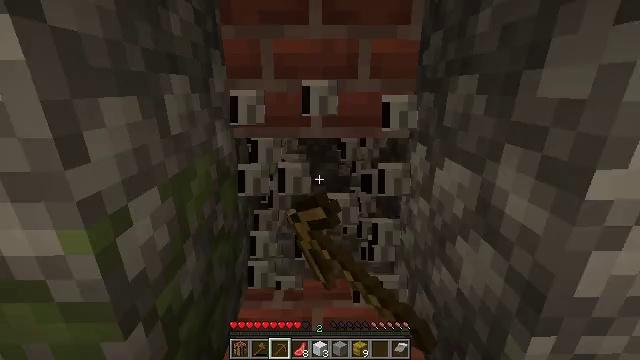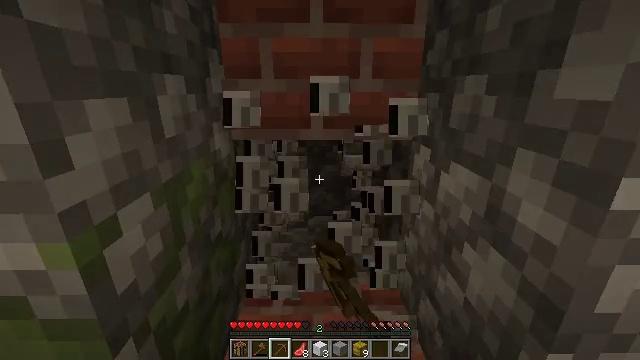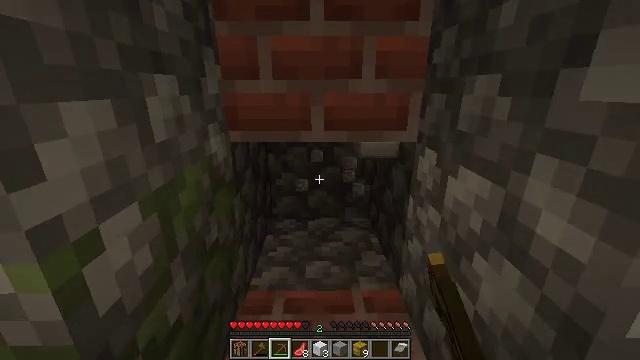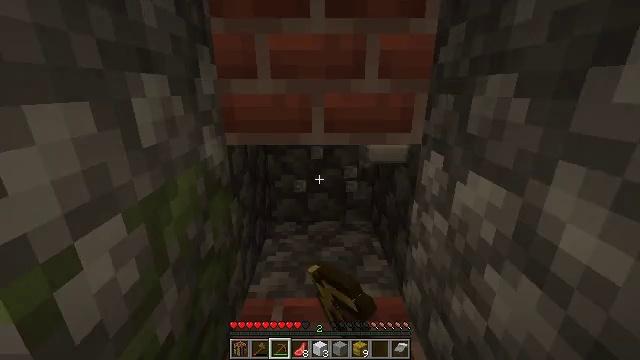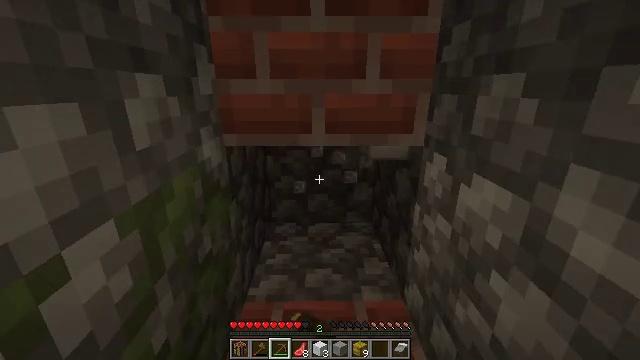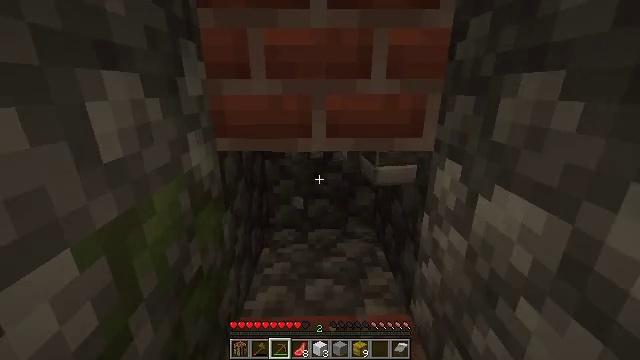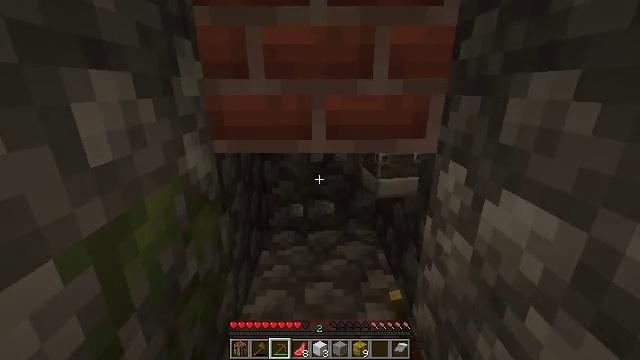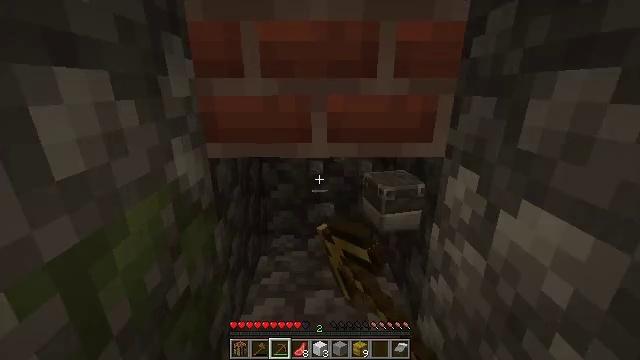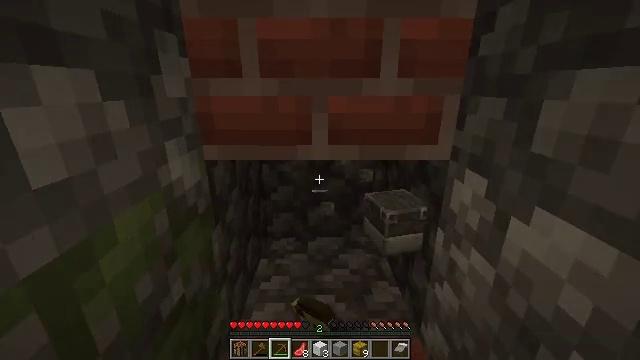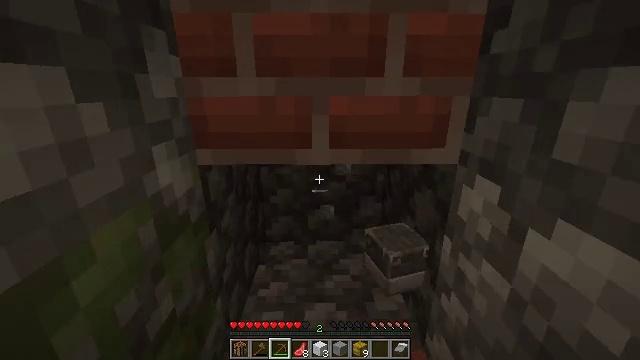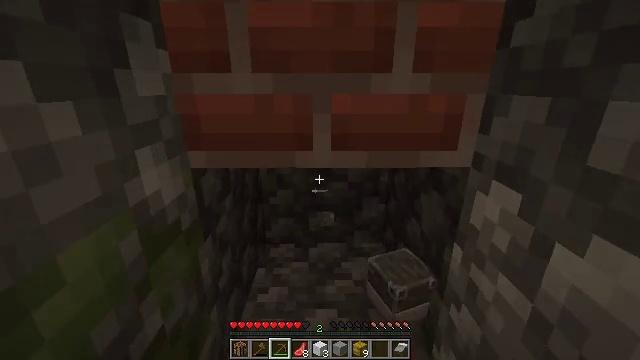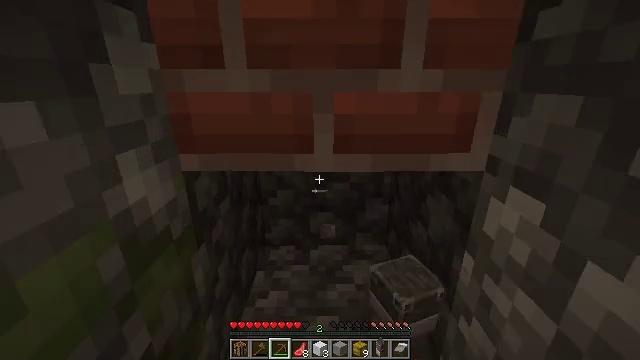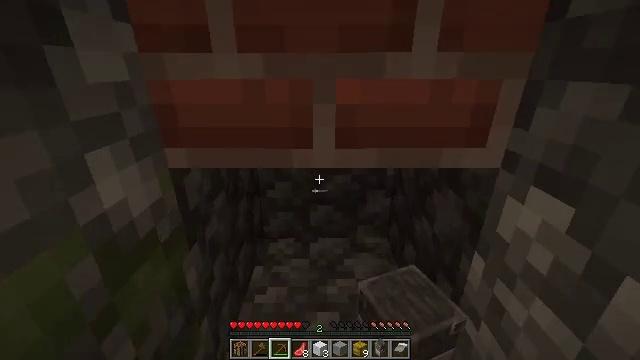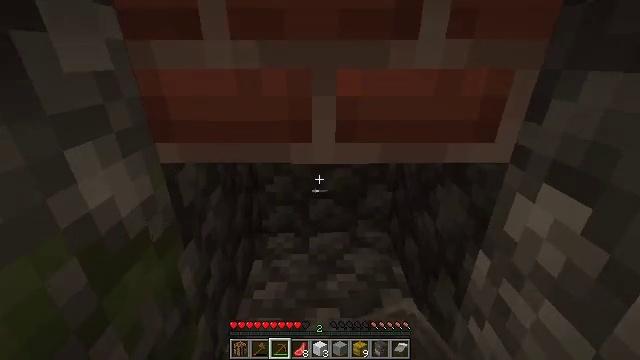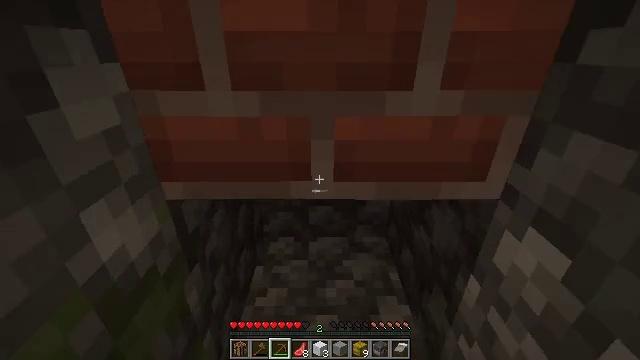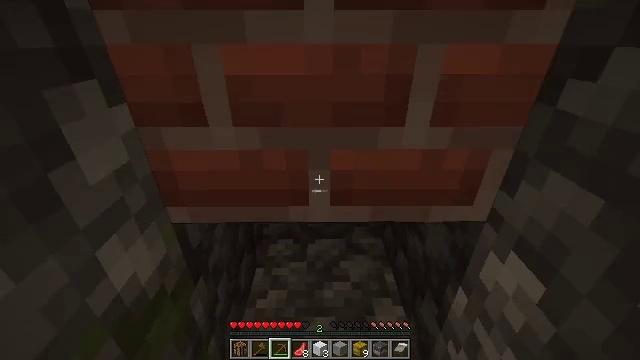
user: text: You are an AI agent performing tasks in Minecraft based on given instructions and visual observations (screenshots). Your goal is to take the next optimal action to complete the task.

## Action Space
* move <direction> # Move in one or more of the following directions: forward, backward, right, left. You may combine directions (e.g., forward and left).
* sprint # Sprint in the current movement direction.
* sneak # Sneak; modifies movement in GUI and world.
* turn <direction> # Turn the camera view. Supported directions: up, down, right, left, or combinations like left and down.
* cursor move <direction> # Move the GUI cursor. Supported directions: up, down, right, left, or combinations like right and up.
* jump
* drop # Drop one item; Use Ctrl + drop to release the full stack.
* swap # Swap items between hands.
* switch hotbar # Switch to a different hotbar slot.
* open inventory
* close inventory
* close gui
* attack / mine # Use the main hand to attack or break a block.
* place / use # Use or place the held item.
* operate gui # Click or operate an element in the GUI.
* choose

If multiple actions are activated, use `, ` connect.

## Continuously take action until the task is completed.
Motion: motion action
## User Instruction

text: Mine the bookshelf to gather resources.
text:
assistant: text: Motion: move forward, sneak, attack / mine
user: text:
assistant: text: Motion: move forward, sneak, attack / mine
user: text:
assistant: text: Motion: move forward, sneak, attack / mine
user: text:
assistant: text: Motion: move forward, sneak, attack / mine
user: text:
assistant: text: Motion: move forward, sneak, attack / mine
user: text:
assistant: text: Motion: move forward, sneak, attack / mine
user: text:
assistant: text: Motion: move forward, sneak
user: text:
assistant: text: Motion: move forward, sneak
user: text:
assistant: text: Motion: move forward, sneak
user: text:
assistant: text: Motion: move forward, sneak
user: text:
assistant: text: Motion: move forward, sneak
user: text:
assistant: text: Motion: move forward, sneak, turn down
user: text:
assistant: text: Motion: turn down
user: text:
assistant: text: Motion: turn down
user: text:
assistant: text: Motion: turn down
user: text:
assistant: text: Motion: no_op
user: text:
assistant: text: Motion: no_op
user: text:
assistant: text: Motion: no_op
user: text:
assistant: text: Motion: turn right
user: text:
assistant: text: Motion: turn right
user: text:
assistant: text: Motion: turn right
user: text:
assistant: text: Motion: move right, turn right and up
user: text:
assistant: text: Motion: move right, turn right
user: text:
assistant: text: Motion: move right
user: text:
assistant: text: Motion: move forward and move right
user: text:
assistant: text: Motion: move forward and move right
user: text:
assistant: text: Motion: move forward and move right
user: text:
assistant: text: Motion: move forward and move right
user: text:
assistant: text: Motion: move forward
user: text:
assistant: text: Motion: move forward